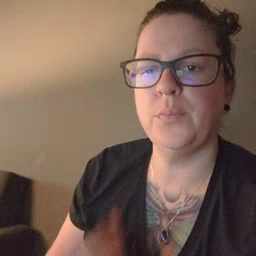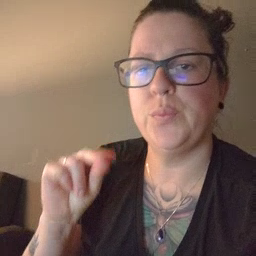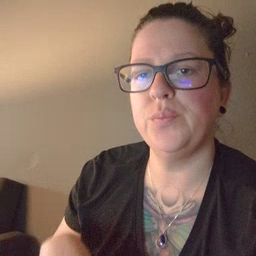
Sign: no